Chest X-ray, AP view. Patient: 43 years old, sex F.
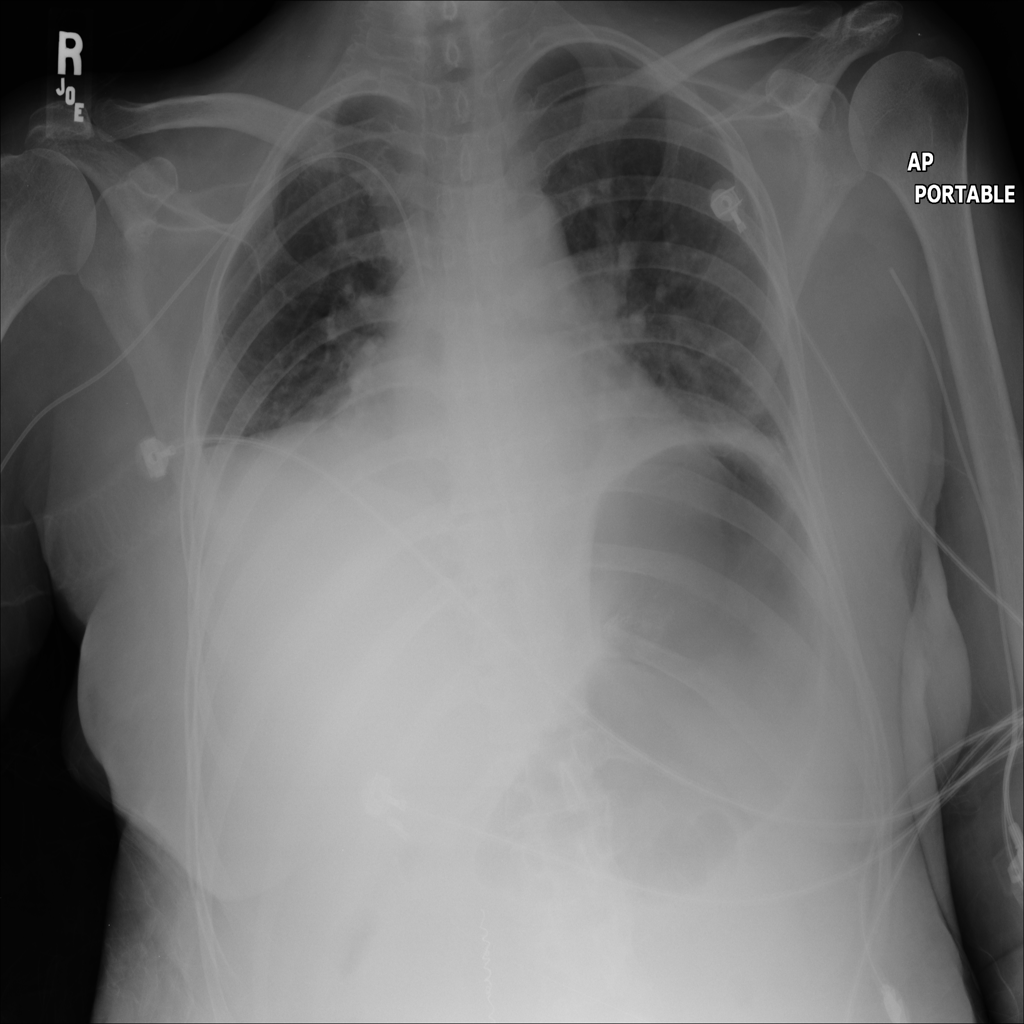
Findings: No Finding